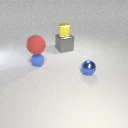
small blue rubber sphere behind small blue metal sphere